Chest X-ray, AP view. Patient: 32 years old, sex F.
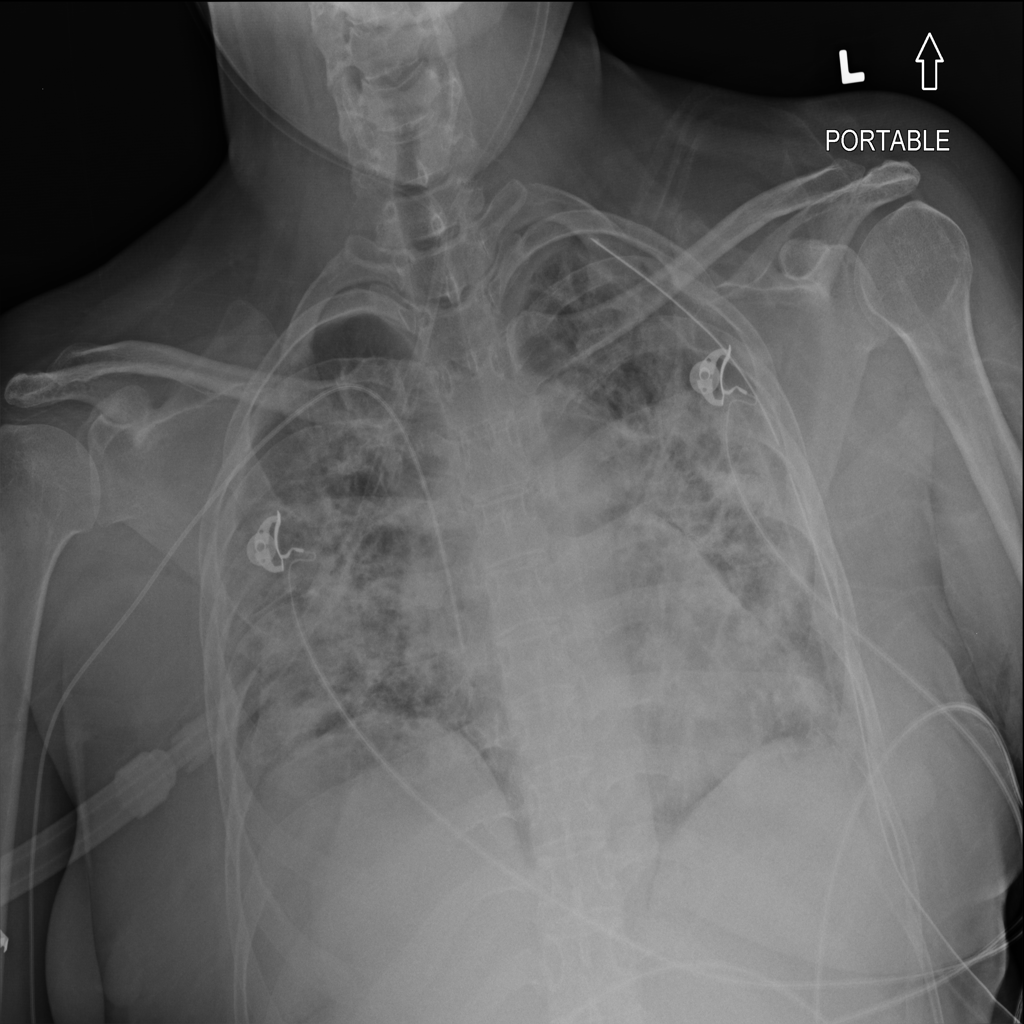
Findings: Pneumothorax